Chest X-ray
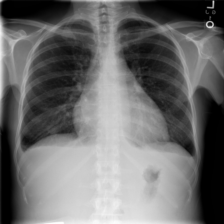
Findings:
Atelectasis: negative
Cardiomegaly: negative
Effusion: negative
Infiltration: negative
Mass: negative
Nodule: negative
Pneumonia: negative
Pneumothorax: negative
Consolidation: negative
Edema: negative
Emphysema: negative
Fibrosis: negative
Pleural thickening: negative
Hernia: negative